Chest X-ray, PA view. Patient: 58 years old, sex F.
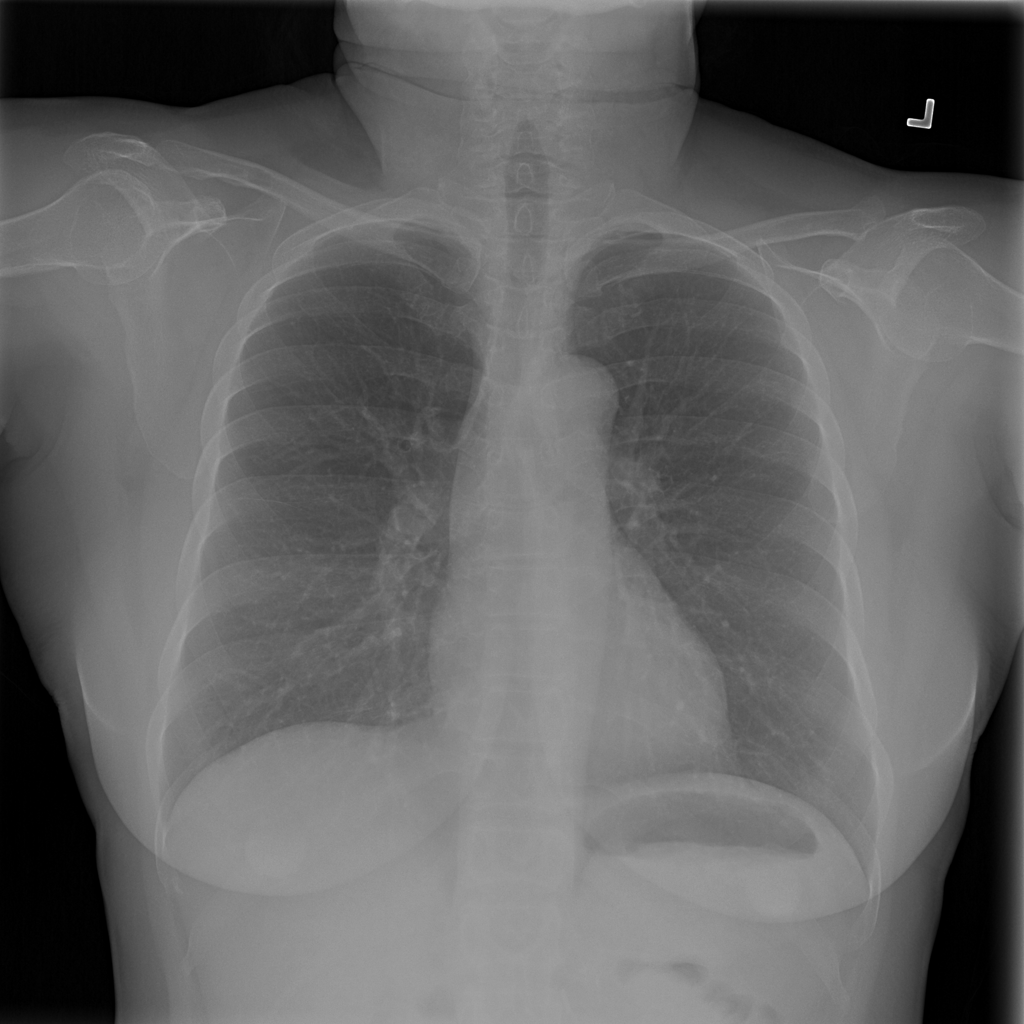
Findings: No Finding